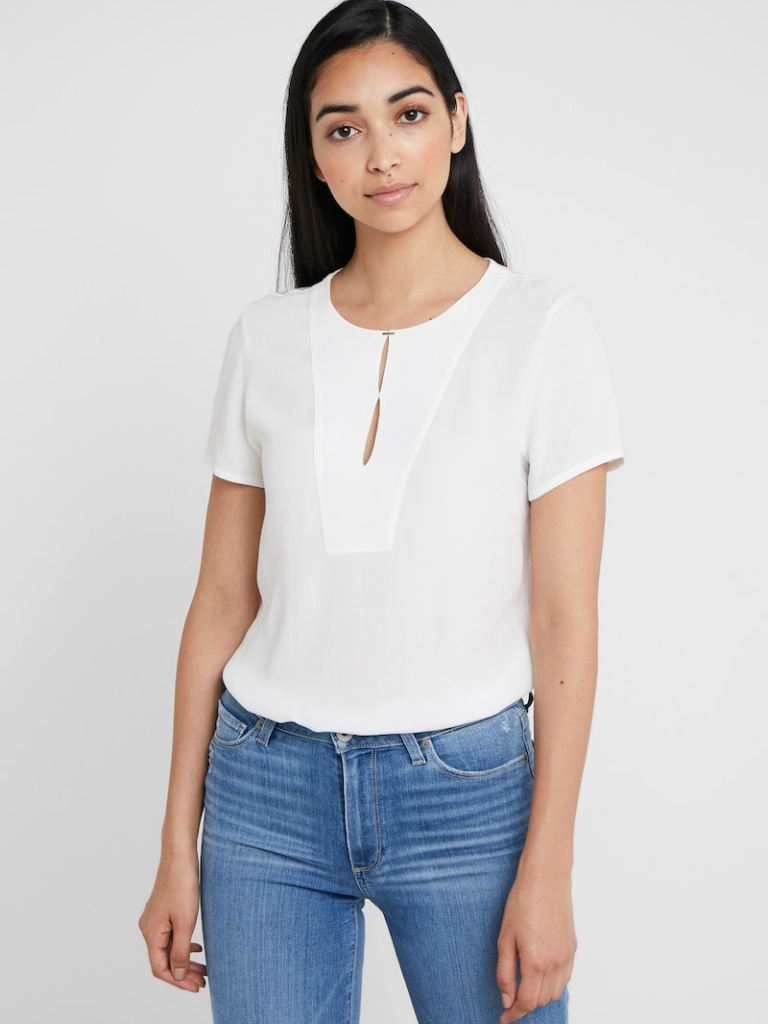
cotton relaxed short sleeve hip length Fully Tucked in crew t-shirt